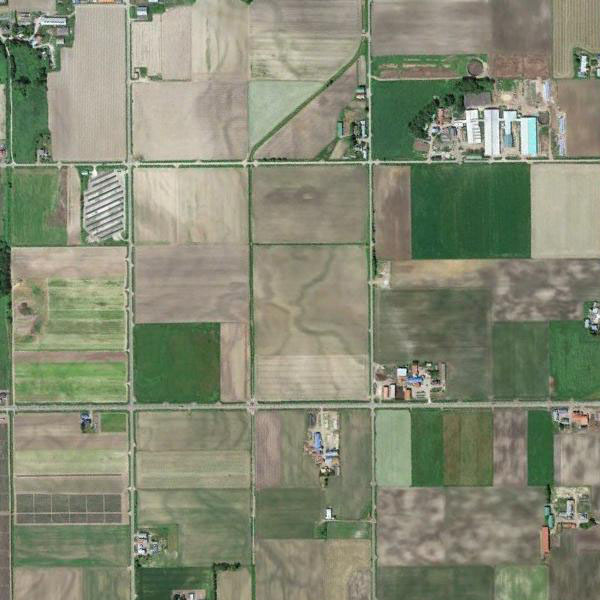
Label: Farmland